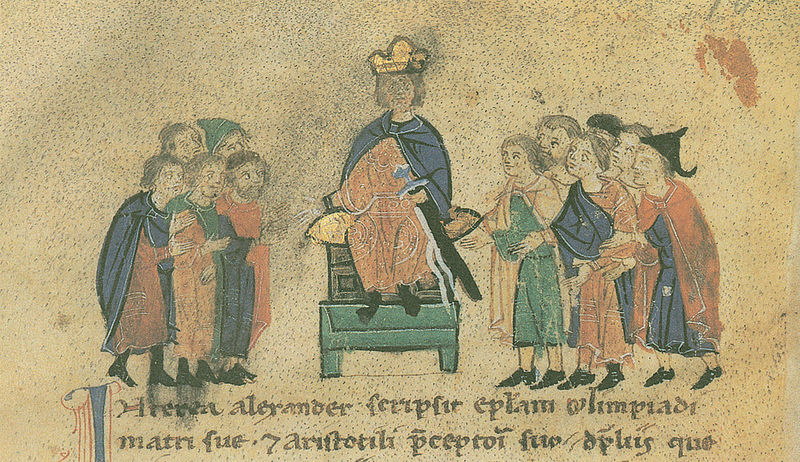
Titel: Alexanderroman
Institution: Leipzig, Stadtbibliothek
Schlagwörter: blau, hand, mann, umhang, sitzen, finger, hut, männer, schwarz, zeichnung, rot, mütze, wand, bibel, diener, herr, hände, gold, mantel, decke, krone, rechts, kopfbedeckung, schrift, schuhe, kaiser, kissen, könig, thron, buch, links, seite, schwert, text, waffe, herrscher, schuh, fleck, buchseite, pergament, mittelalter, krönung, anbetung, miniatur, mittelalterlich, latein, buchmalerei, alexander, blattgold, manuskript, buchmalerie, untertanen, freskop